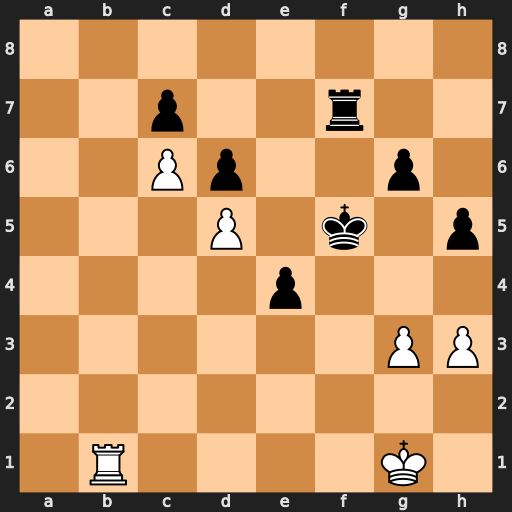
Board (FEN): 8/2p2r2/2Pp2p1/3P1k1p/4p3/6PP/8/1R4K1
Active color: w
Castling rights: -
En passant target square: -
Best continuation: Rf1+ Ke5 Rxf7